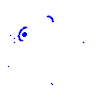
Particle: kaon